Question: Does Dreamweaver dotted lines to show code indentation like in this image?

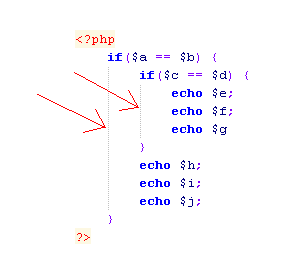
Answer: No, Dreamweaver does not display code indention marks like your screenshot does. About the closest you might get would be to turn on Hidden Characters (View -> Code View Options -> Hidden Characters). With that you'd be able to see the tab characters, but it would be nowhere near as good as what you're looking for.